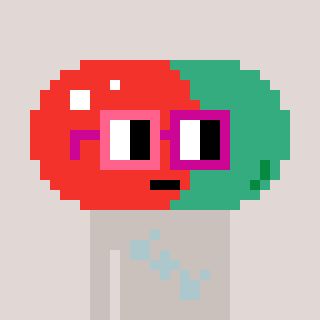
a pixel art character with square pink and red glasses, a pill-shaped head and a foggrey-colored body on a warm background